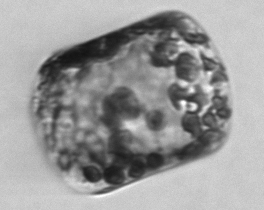
Label: Guinardia_flaccida